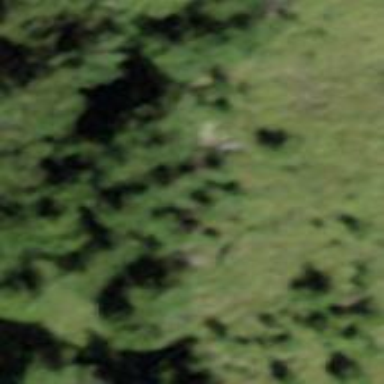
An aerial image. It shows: Forest area.